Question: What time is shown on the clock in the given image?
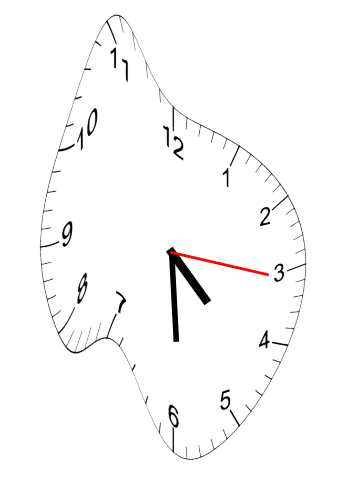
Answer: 04:29:16